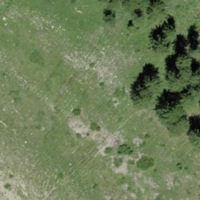
EUNIS habitat code: 26
Species observed at this site:
Marmota marmota
Cervus elaphus
Rupicapra rupicapra
Aquila chrysaetos